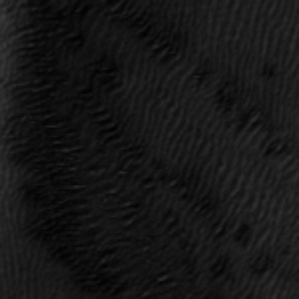
Label: frost